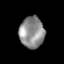
Tissue: skin
Cell type: Epithelial cells
Senescence score: 0.2454
Nuclear area (px): 756
Mean DAPI intensity: 143.067